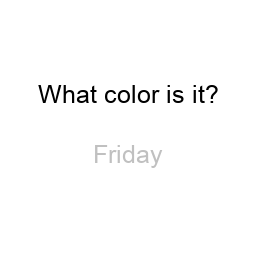
Color: silver
Background color: white
Question text color: black